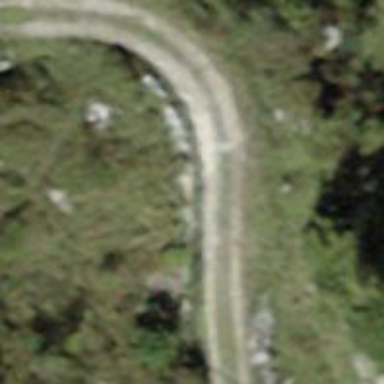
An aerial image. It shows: Gravel track with grade 2 tracktype.